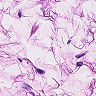
Metastatic tissue present: no